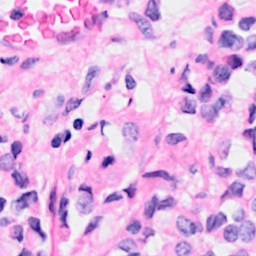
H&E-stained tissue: Breast